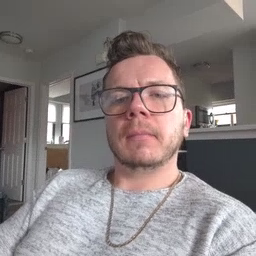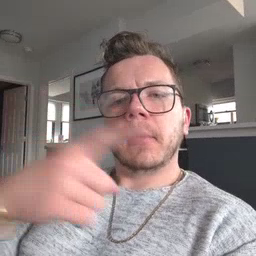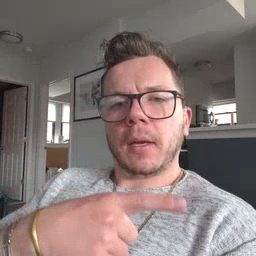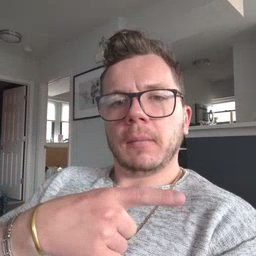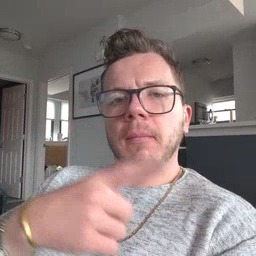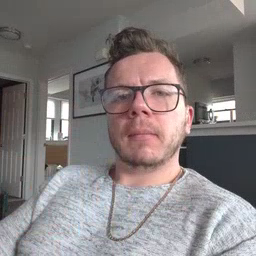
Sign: hesheit